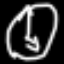
Label: clock